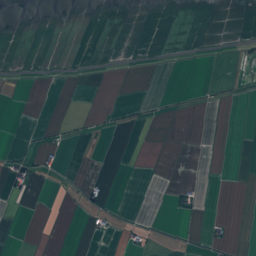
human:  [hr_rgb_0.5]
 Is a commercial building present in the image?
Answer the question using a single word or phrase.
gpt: yes

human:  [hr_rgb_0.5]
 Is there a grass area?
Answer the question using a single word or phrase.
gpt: yes

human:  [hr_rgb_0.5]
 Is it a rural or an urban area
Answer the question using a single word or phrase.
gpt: rural

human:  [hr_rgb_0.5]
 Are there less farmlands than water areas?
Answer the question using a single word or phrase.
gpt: no

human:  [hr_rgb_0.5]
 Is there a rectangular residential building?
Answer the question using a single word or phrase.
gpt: yes

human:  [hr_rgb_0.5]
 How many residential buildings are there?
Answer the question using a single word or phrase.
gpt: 43

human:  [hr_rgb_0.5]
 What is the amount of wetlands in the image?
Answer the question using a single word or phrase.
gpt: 41

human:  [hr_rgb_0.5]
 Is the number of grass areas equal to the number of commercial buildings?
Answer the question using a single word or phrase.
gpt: no

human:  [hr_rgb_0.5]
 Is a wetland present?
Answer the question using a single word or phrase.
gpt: yes

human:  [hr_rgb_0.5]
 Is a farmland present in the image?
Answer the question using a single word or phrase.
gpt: yes

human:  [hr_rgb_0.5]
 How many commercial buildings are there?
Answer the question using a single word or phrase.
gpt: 1

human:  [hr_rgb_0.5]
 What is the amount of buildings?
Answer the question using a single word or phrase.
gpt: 45

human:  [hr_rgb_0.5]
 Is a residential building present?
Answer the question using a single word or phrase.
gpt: yes

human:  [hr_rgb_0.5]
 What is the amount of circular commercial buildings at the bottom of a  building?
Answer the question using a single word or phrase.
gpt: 0

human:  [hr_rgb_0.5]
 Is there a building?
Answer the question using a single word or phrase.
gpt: yes

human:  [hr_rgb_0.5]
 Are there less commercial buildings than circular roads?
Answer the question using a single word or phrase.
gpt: no

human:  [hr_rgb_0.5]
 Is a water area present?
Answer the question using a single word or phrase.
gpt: yes

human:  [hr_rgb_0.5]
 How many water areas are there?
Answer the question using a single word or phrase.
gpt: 16

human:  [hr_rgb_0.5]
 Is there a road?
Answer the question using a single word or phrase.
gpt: yes

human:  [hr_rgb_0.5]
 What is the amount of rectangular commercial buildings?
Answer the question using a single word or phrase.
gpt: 0

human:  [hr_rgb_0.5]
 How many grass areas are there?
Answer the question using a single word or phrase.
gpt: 55

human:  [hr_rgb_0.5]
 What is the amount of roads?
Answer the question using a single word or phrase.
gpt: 22

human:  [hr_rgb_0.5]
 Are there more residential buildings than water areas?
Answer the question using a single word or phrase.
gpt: yes

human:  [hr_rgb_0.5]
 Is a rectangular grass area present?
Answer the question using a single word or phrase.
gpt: yes

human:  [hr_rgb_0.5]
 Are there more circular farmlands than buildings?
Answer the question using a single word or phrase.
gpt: no

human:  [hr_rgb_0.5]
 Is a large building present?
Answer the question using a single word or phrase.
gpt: no

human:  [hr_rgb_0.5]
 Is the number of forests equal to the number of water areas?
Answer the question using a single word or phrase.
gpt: no

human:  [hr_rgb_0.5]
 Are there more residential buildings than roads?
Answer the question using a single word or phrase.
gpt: yes

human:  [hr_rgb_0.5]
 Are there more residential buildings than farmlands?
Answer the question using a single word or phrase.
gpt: no

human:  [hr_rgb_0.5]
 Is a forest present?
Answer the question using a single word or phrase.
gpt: yes

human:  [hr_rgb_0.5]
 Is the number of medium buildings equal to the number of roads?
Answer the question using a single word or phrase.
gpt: no

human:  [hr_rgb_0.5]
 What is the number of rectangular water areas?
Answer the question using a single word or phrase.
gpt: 3

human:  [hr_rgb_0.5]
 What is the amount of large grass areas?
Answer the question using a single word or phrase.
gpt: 44

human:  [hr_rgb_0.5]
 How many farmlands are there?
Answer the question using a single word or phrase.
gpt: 57

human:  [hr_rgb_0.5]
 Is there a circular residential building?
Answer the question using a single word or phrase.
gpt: no

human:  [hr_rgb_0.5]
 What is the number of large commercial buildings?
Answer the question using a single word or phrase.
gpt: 0

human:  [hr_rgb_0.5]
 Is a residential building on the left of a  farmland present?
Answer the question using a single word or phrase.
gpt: yes

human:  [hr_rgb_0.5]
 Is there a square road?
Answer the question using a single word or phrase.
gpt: no

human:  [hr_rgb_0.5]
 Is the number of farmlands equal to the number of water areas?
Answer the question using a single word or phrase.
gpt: no

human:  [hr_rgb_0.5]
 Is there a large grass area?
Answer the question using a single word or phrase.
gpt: yes

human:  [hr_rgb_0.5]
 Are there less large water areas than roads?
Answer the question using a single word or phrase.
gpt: yes

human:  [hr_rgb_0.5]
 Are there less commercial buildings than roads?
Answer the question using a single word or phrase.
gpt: yes

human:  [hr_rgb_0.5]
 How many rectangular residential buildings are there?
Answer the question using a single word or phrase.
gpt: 28

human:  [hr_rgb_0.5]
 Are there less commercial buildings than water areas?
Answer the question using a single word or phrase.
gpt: yes

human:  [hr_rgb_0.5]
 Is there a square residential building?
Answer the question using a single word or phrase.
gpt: no

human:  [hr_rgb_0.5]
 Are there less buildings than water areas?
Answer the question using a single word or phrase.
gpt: no

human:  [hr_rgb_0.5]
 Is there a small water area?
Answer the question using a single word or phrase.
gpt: yes

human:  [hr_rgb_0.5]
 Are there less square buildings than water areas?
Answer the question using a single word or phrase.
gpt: yes

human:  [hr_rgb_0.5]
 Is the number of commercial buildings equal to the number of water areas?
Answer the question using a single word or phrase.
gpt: no

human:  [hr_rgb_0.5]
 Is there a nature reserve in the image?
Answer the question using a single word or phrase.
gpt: yes

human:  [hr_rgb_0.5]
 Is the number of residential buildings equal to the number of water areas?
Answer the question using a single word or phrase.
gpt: no

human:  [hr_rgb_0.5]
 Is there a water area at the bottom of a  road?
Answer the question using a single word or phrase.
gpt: yes

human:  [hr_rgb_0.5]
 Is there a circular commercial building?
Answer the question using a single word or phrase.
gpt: no

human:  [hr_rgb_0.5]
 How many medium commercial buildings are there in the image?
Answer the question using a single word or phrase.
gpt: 0

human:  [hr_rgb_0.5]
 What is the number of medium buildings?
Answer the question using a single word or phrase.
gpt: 9

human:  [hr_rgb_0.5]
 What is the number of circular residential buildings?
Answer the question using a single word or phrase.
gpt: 0

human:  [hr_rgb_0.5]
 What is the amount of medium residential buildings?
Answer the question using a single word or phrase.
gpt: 9

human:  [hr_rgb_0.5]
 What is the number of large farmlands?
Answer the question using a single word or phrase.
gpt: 57

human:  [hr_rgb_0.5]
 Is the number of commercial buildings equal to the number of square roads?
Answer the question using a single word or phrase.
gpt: no

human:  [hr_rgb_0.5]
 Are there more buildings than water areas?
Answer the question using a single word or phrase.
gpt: yes

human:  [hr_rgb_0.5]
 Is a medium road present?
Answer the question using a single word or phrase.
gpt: no

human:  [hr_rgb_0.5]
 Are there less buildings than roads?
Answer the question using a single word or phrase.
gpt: no

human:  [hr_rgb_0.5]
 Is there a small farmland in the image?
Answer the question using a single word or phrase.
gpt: no

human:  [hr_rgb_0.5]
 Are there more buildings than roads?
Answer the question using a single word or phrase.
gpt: yes